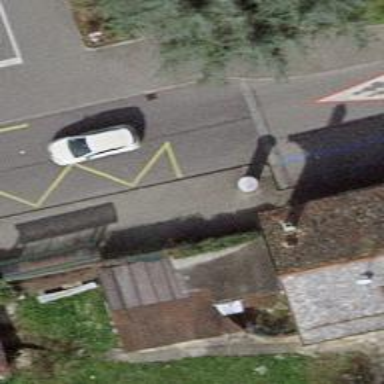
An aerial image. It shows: Sidewalk with asphalt surface leading to public transport platform. The platform includes shelter.